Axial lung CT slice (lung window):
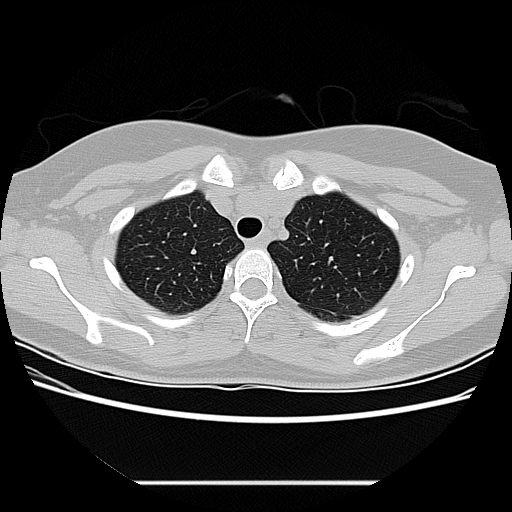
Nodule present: no